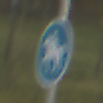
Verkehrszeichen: Reitweg
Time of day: SunriseSunset
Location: Outdoor (Nature)
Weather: PartlyCloudy
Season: NotSpecified
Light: Natural